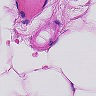
Metastatic tissue present: no